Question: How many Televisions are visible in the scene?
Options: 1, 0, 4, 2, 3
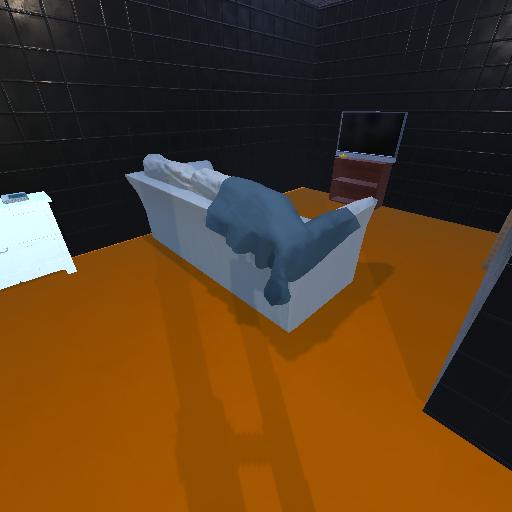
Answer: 1